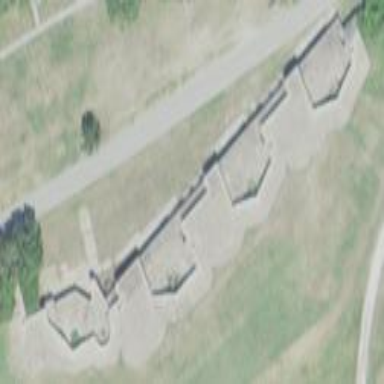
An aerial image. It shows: Historical fort building.